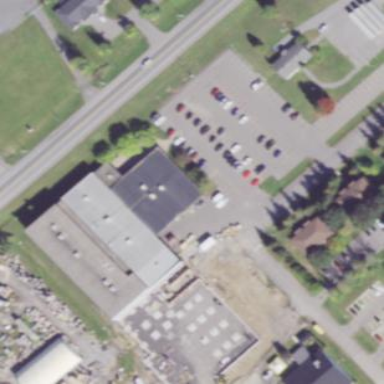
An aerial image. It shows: Building.